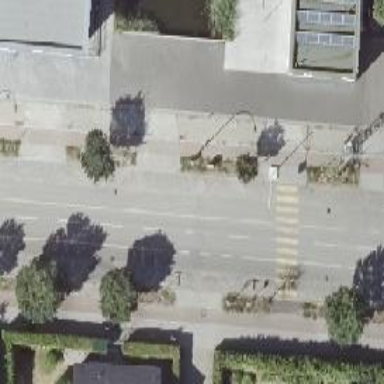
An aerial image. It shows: Residential road with asphalt surface. There are sidewalks on both sides and cycle track on both sides as well.